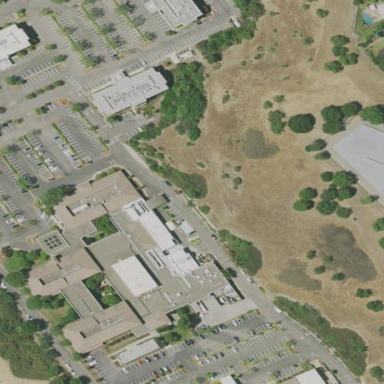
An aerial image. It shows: Hospital providing healthcare services.